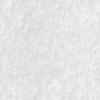
Label: no_change